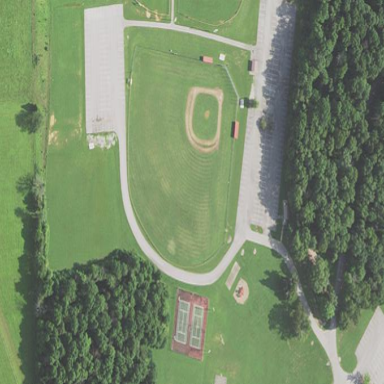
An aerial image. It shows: Baseball pitch for leisure land activities.